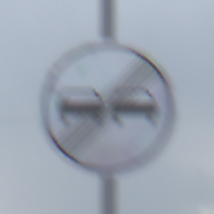
Verkehrszeichen: EndeUeberholverbot
Umgebung: Outdoor, RoadRail
Tageszeit: MorningAfternoon
Wetter: PartlyCloudy
Licht: Natural
Jahreszeit: NotSpecified
Kontrast: LowContrast